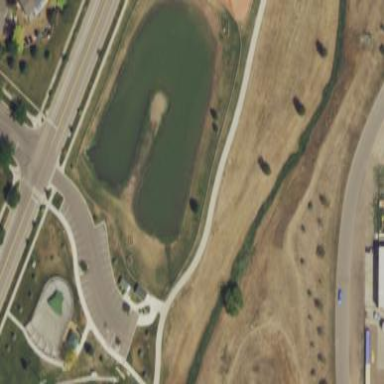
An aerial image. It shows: Dog park for leisure land.